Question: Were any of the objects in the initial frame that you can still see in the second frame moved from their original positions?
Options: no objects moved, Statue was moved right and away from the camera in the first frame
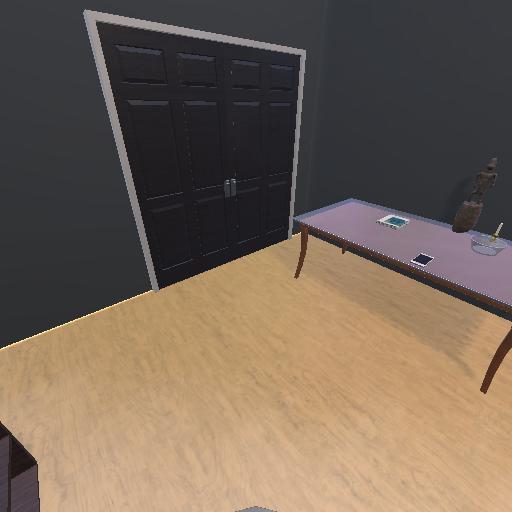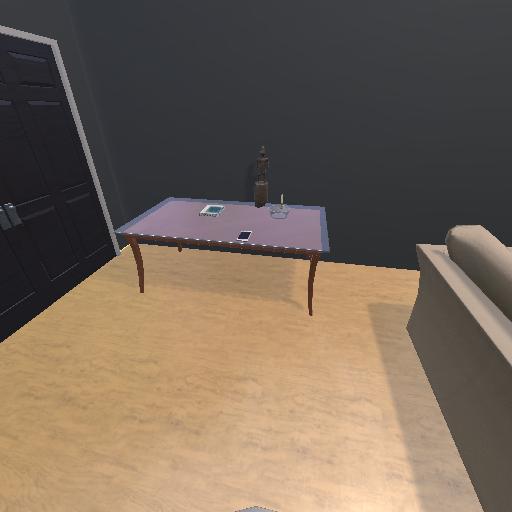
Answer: no objects moved